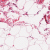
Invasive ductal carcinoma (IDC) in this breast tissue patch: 0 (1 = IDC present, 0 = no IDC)